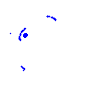
Particle: electron